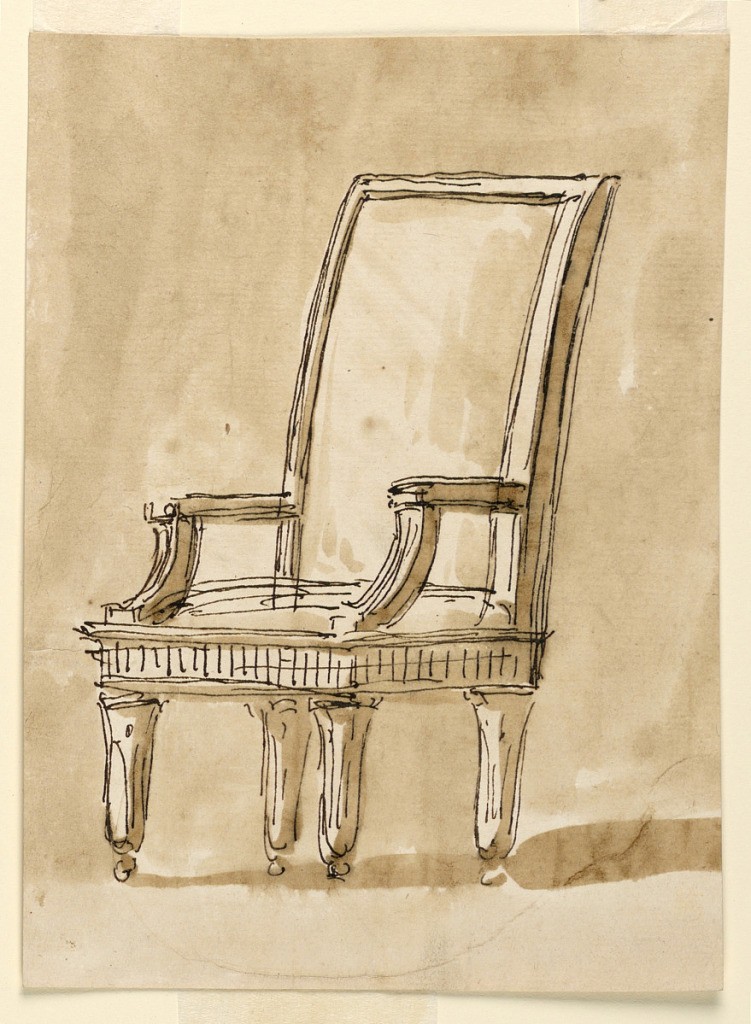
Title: Armchair
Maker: Giuseppe Barberi, Italian, 1746–1809
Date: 1780–90
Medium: Pen and brown ink, brush and brown wash, on off-white laid paper
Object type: Drawing
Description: Chair in three-quarter view, with a tall rectangular back, square seat, short straight arms, and gently tapering legs on ball feet. The only ornamentation is the backward C-curves on the arms, entablature-like vertical striations on the seat, and balls at the end of the legs.